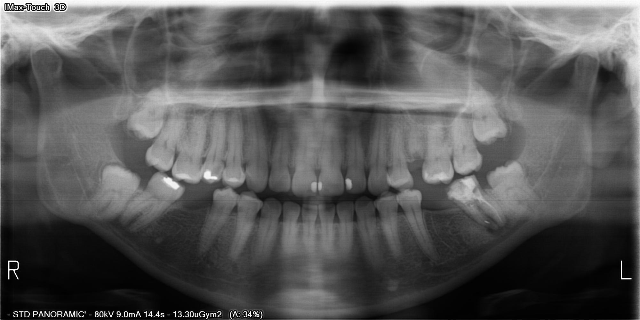
adult